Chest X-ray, PA view. Patient: 36 years old, sex F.
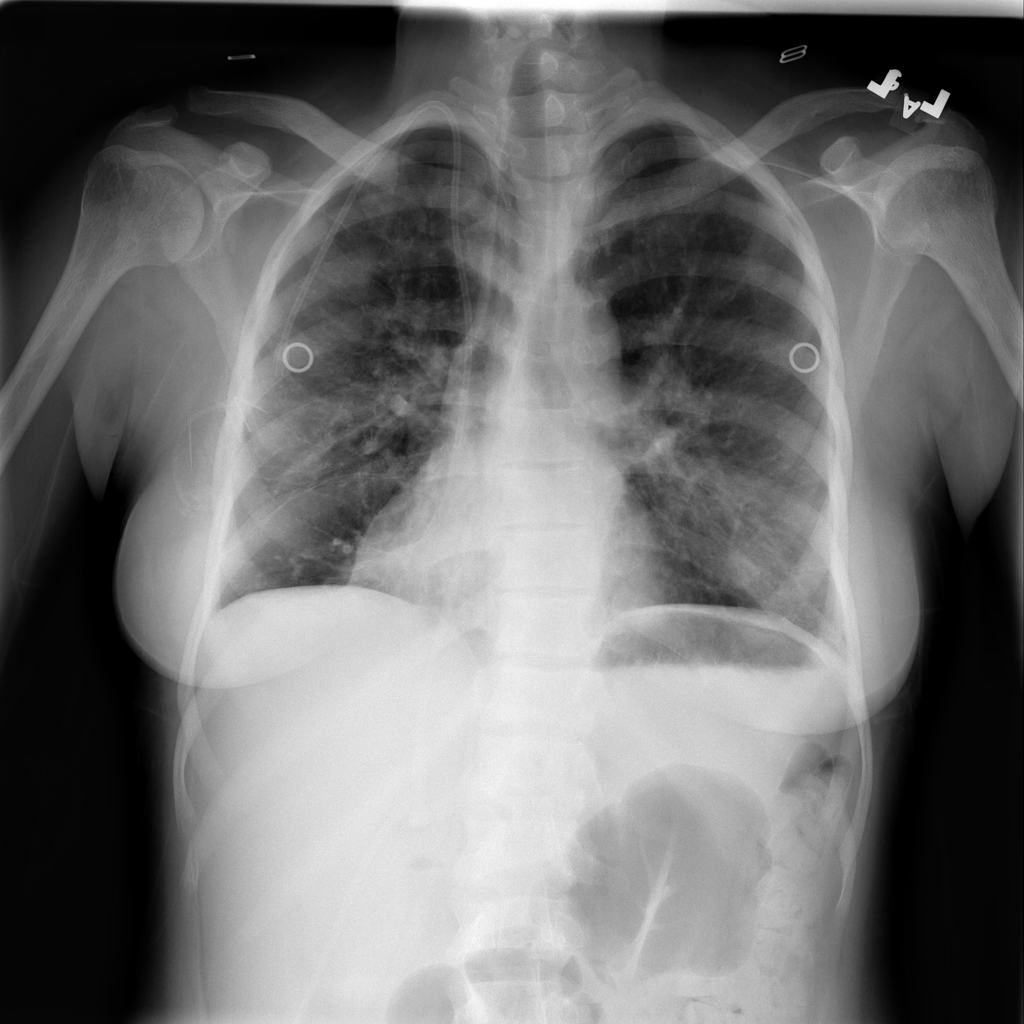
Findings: Infiltration